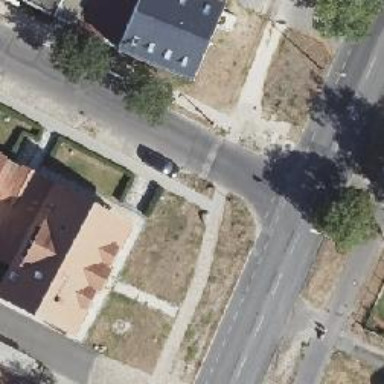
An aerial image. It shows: Unmarked crossing on the road.